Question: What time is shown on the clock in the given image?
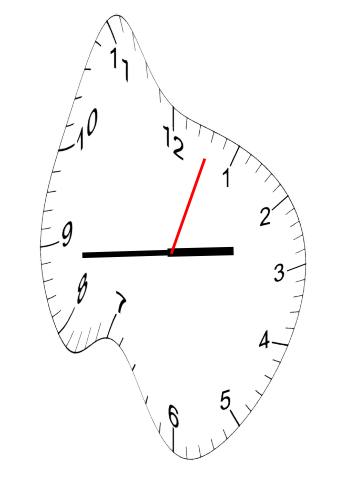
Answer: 02:44:03